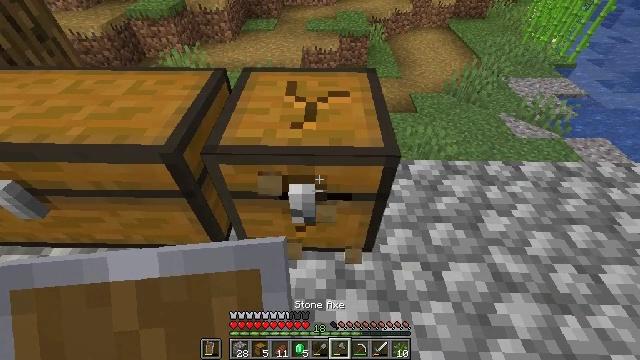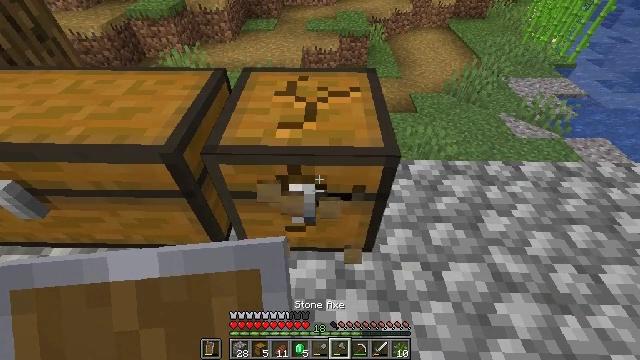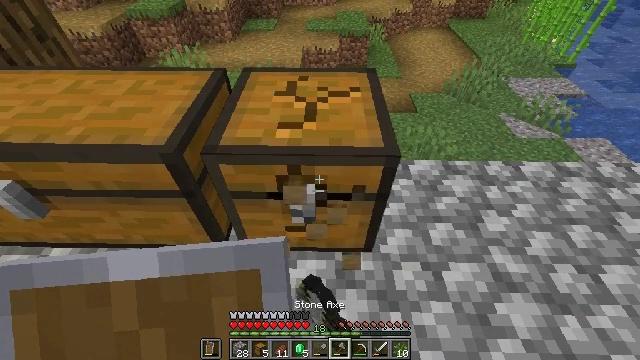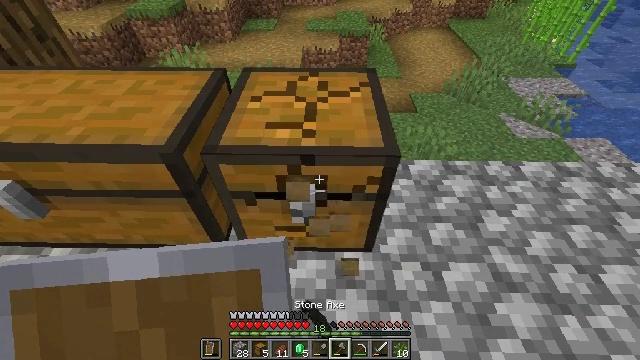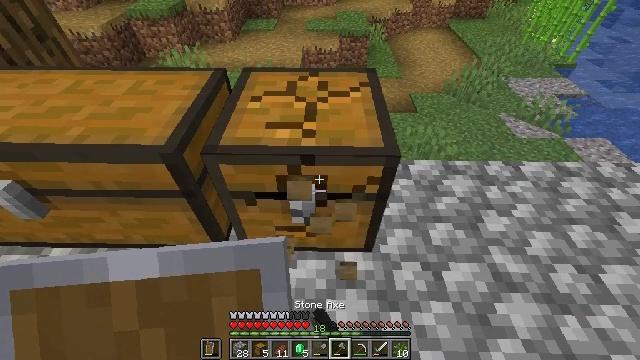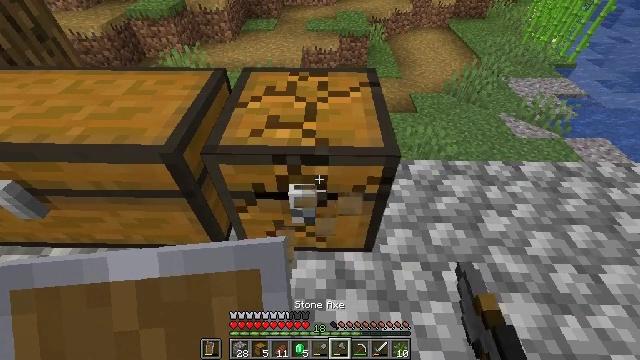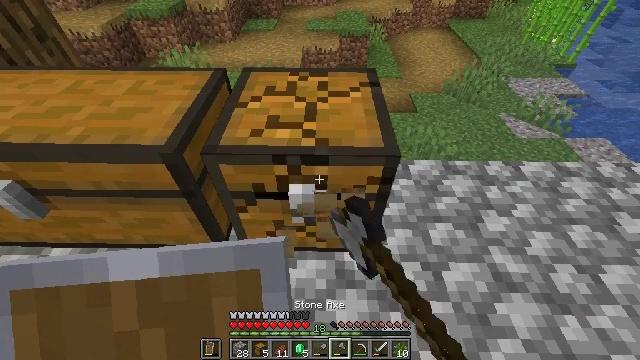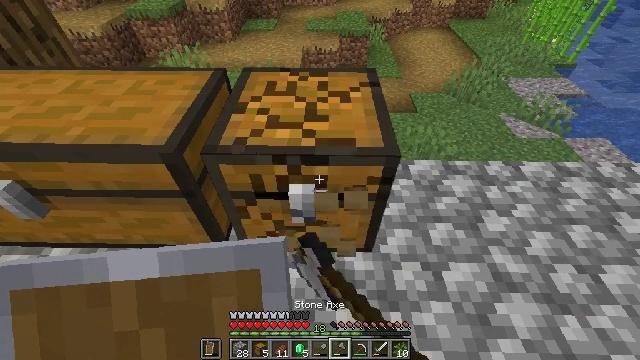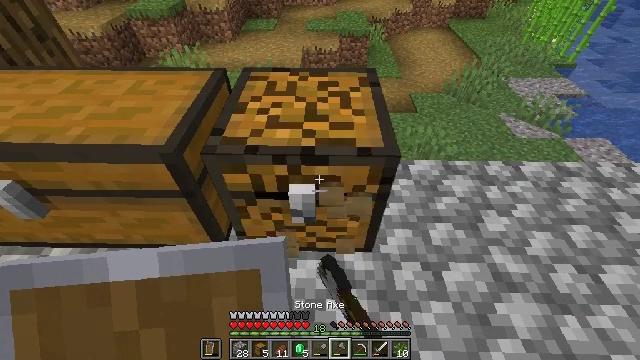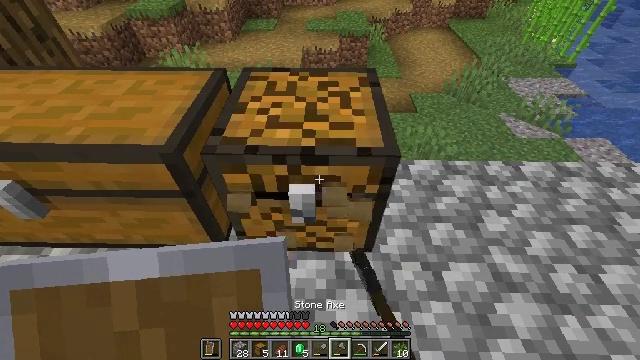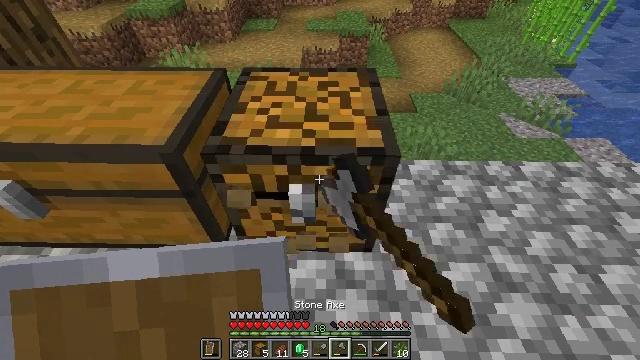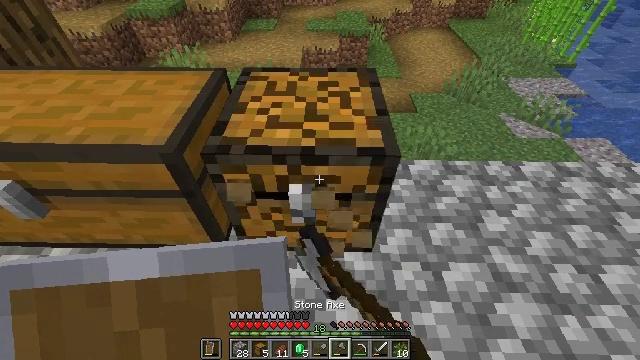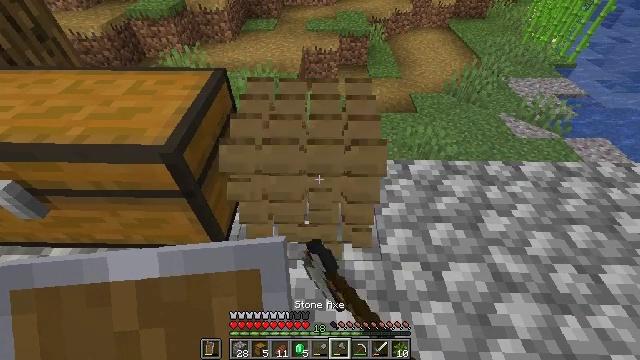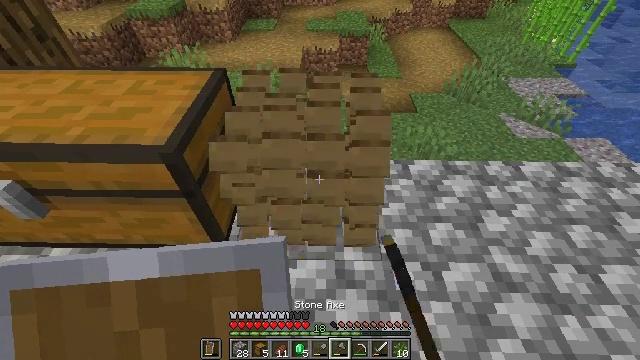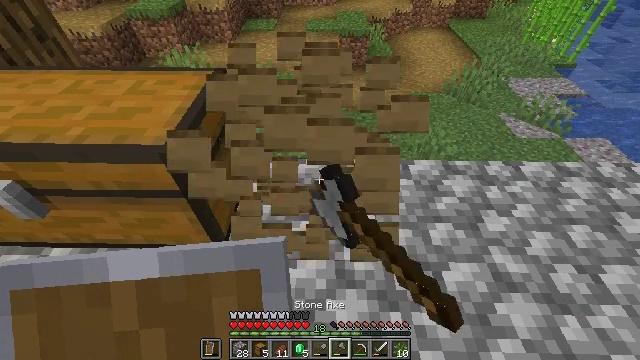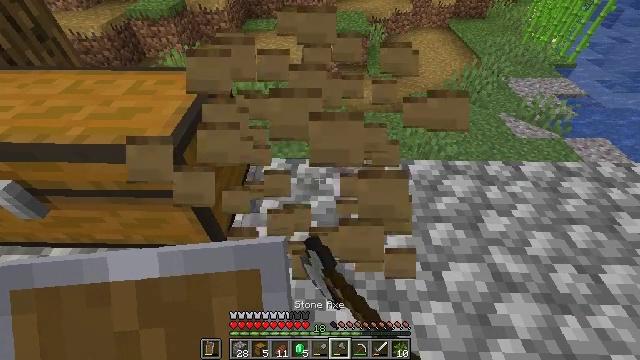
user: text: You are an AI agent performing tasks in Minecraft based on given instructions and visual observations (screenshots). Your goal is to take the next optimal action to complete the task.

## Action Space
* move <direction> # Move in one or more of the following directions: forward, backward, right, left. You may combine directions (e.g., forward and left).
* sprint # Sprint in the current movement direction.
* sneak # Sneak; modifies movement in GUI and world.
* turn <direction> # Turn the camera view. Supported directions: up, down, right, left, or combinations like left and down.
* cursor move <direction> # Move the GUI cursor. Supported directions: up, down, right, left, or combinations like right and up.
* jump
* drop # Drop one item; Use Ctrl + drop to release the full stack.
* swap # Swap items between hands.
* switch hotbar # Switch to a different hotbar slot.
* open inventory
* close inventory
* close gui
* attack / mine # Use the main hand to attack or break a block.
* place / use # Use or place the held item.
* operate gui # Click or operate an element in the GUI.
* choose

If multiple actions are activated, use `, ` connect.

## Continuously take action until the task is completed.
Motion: motion action
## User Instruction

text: Reclaim the chest into your inventory.
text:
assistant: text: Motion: attack / mine
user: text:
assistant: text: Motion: attack / mine
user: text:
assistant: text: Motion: attack / mine
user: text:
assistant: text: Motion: attack / mine
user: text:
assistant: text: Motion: attack / mine
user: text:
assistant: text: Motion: attack / mine
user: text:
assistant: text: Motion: attack / mine
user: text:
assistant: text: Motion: attack / mine
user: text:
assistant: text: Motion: attack / mine
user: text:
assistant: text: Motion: attack / mine
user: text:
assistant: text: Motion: attack / mine
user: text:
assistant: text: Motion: attack / mine
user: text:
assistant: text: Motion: attack / mine
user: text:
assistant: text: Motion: attack / mine
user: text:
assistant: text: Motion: no_op
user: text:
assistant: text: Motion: no_op
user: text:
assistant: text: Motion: no_op